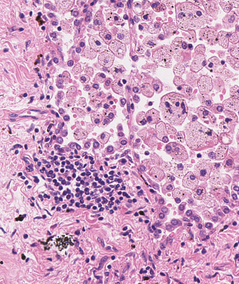
Tumor epithelial tissue: yes
Tumor-associated stroma tissue: yes
Normal tissue: no